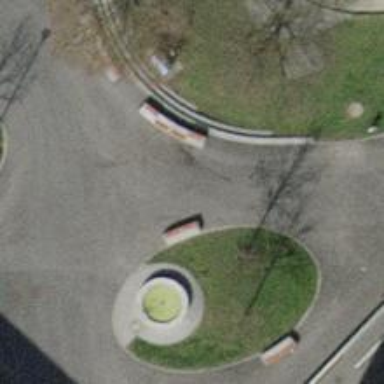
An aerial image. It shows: Concrete bench.